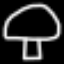
Label: mushroom